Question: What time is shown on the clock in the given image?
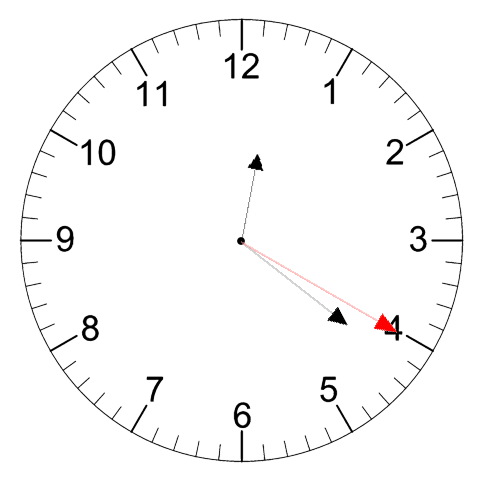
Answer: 12:21:20